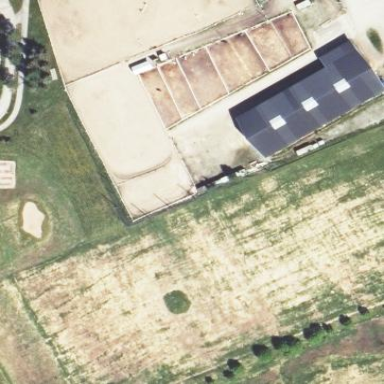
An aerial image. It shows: Driving range for golf practice.